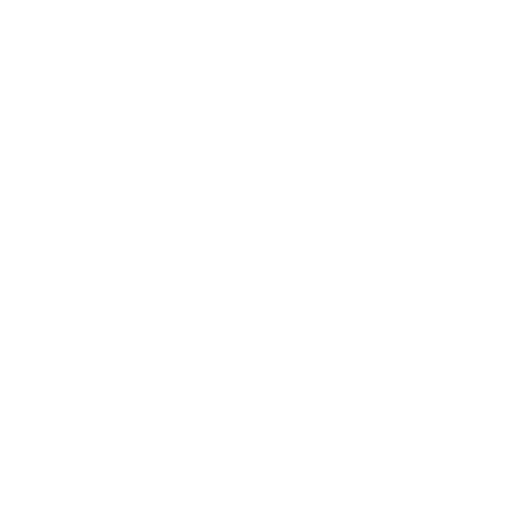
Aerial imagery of ridge(s) in Nevada named Black Ridge containing only shrub